Question: The 'insert cursor' of the 'Text' widget doesn't seem to have a lot of options (just width, border, and blinking). To replicate a command-line style blocky or underscore-type cursor, I tried to start by changing the 'insertwidth' option, but it looks like instead of expanding the width to the right, as I hoped, it expands out from the center of the cursor:
'''
root = Tk()
text = Text(root)
text.pack()
text.insert('1.0', 'hello world')
text.config(insertwidth=40)
mainloop()
'''

Is there something simple I'm missing, or is this functionality going to be more complex than changing an option?
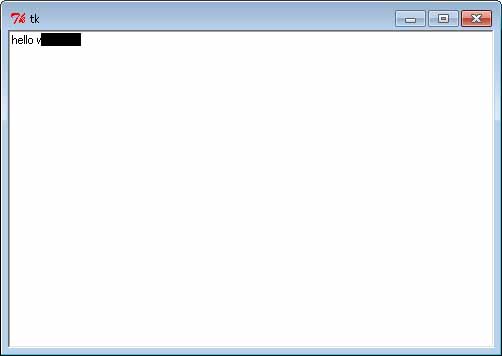
Answer: So, maybe I just made too much work for myself and there's a really simple way to do this that I haven't found, but here's the solution I made to handle this, in case anyone else needs to do the same type of thing:
'''
from Tkinter import Tk, Text
from tkFont import Font
class BlockyCursorText(Text):
def __init__(self, parent):
Text.__init__(self, parent, bg='black', fg='green', insertwidth=0,
font=Font(family='Courier', size=10))
# initialize the cursor position and the color of the cursor
self.cursor = '1.0'
self.switch = 'green'
self._blink_cursor()
self._place_cursor()
def _place_cursor(self):
'''check the position of the cursor against the last known position
every 15ms and update the cursorblock tag as needed'''
current_index = self.index('insert')
if self.cursor != current_index: # if the insertcursor moved
self.cursor = current_index # store the new index
self.tag_delete('cursorblock')# delete the cursorblock tag
start = self.index('insert') # get the start
end = self.index('insert+1c') # and stop indices
if start[0] != end[0]: # this handles an index that
self.insert(start, ' ') # reaches the end of the line
end = self.index('insert') # by inserting a space
self.tag_add('cursorblock', start, end) # add the tag back in
self.mark_set('insert', self.cursor) # move the insertcursor
self.after(15, self._place_cursor)
def _blink_cursor(self):
'''alternate the background color of the cursorblock tagged text
every 600 milliseconds'''
if self.switch == 'green':
self.switch = 'black'
else:
self.switch = 'green'
self.tag_config('cursorblock', background=self.switch)
self.after(600, self._blink_cursor)
if __name__ == '__main__':
root = Tk()
text = BlockyCursorText(root)
text.pack()
text.insert('1.0', 'hello world')
root.mainloop()
'''